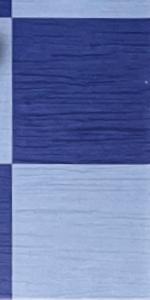
Label: Empty